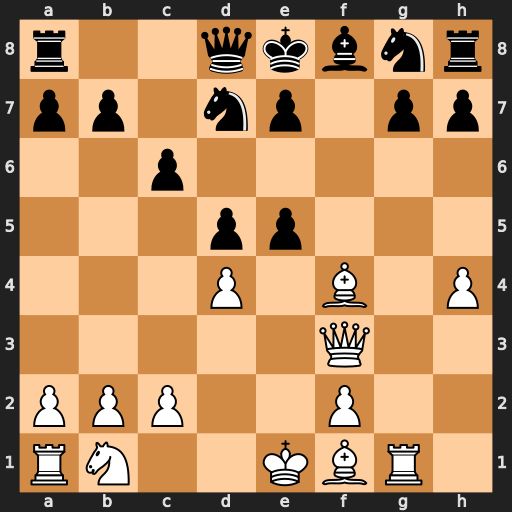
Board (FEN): r2qkbnr/pp1np1pp/2p5/3pp3/3P1B1P/5Q2/PPP2P2/RN2KBR1
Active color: w
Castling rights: Qkq
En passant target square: -
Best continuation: Qh5+ g6 Rxg6